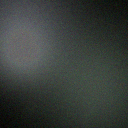
Screen state: off